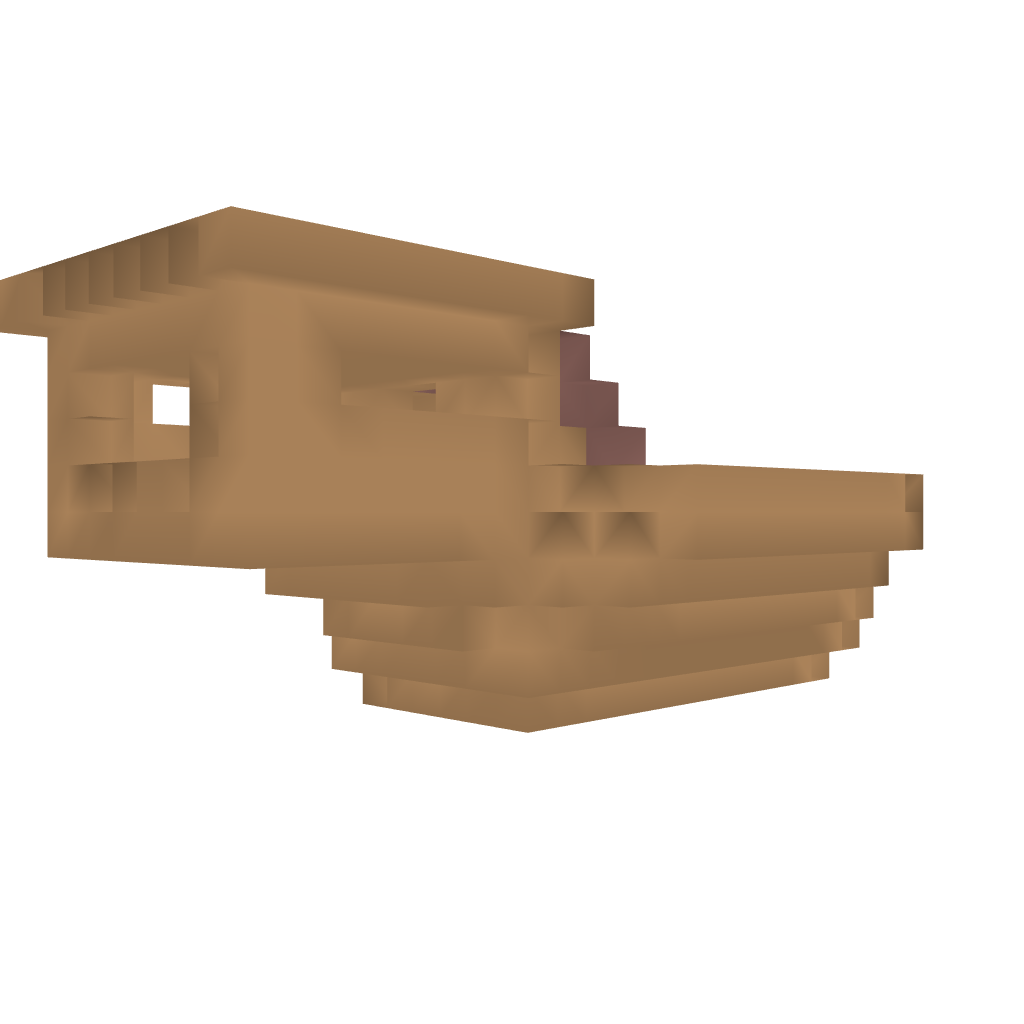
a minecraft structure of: Pirate Boat wooden 10 blocks high